Question: I want to add buttons to my navigation bar through code, but they are not appearing for me. I think it might have to do with my navigation bar being inside a UIView.
My code in 'viewDidLoad':
'''
[super viewDidLoad];
self.navigationItem.leftBarButtonItem = self.editButtonItem;
UIBarButtonItem *addButton = [[UIBarButtonItem alloc] initWithBarButtonSystemItem:UIBarButtonSystemItemAdd target:self action:@selector(add)];
self.navigationItem.rightBarButtonItem = addButton;
'''
Interface builder:

Any help would be greatly appreciated!
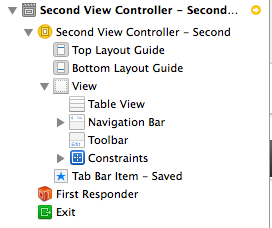
Answer: You shouldn't add a navigation bar directly in your view hierarchy. Rather, add a navigation controller, have your view controller as the root controller of the navigation controller, and set the navigation controller as the initial controller of the storyboard (or as the destination controller of segues, etc.).